Field crop: maize
Growth stage: 2
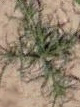
Species: salsola